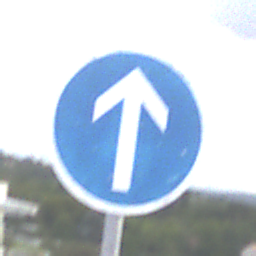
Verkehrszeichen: VorgeschriebeneFahrtrichtungGeradeaus
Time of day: MorningAfternoon
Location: Outdoor (Suburban)
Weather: PartlyCloudy
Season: NotSpecified
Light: Natural